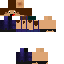
A male human skin with medium skin, wearing brown long hair dressed in a blue hoodie and black pants, featuring a closed mouth.